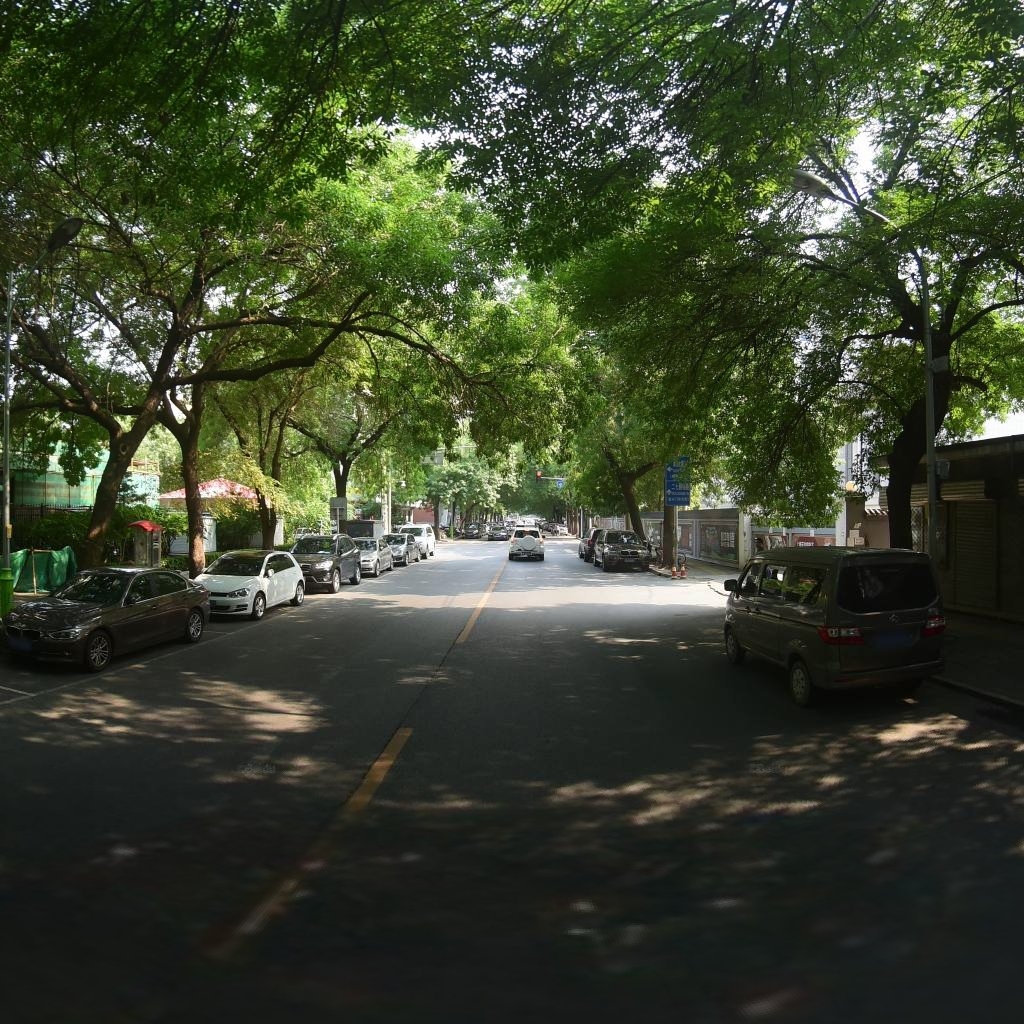
Region: Xicheng
Road damage annotations: longitudinal crack